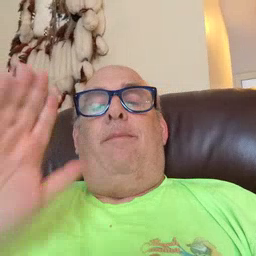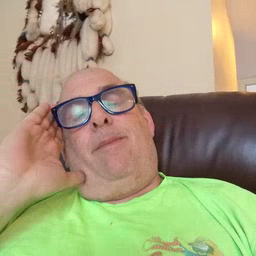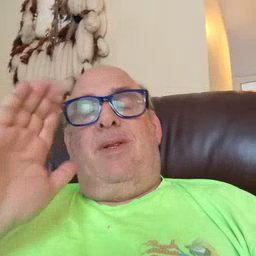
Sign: bed